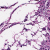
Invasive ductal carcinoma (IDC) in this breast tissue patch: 1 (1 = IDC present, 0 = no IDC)